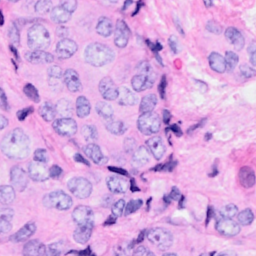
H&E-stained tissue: Breast